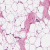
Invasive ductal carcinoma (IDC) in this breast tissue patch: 0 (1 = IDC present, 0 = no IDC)